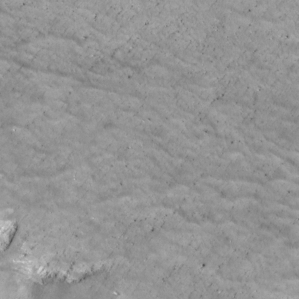
Label: non_frost